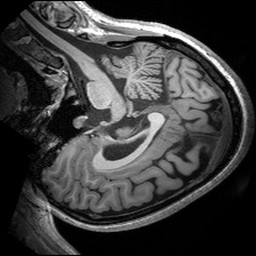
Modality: T1w
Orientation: sagittal
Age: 27
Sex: female
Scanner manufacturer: siemens
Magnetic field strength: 3 T
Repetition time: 2.53 s
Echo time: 0.00299 s